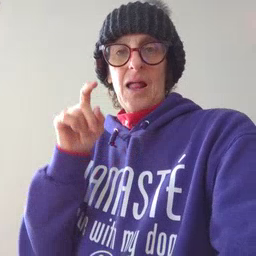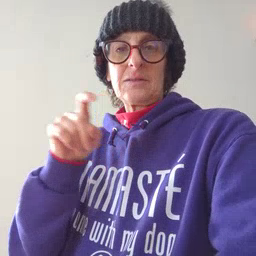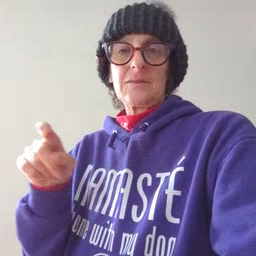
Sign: closet